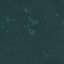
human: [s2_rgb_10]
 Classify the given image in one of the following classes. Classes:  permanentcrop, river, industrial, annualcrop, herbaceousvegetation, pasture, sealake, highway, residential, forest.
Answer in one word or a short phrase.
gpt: Forest